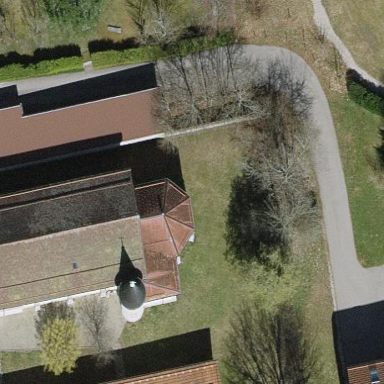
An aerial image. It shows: Chapel that serves as place of worship.